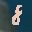
Label: 8